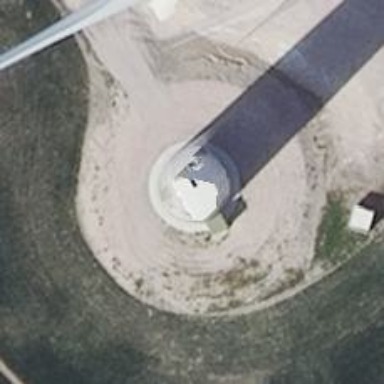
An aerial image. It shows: Wind generator powered by horizontal-axis wind turbine.